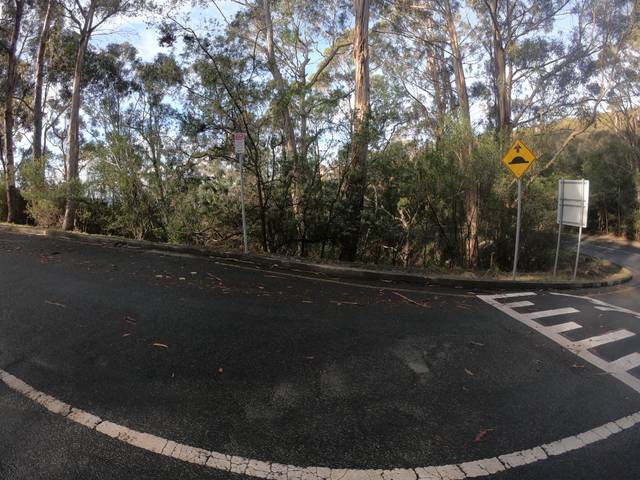
Region: Australia
Coordinates: -42.906, 147.321